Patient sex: F
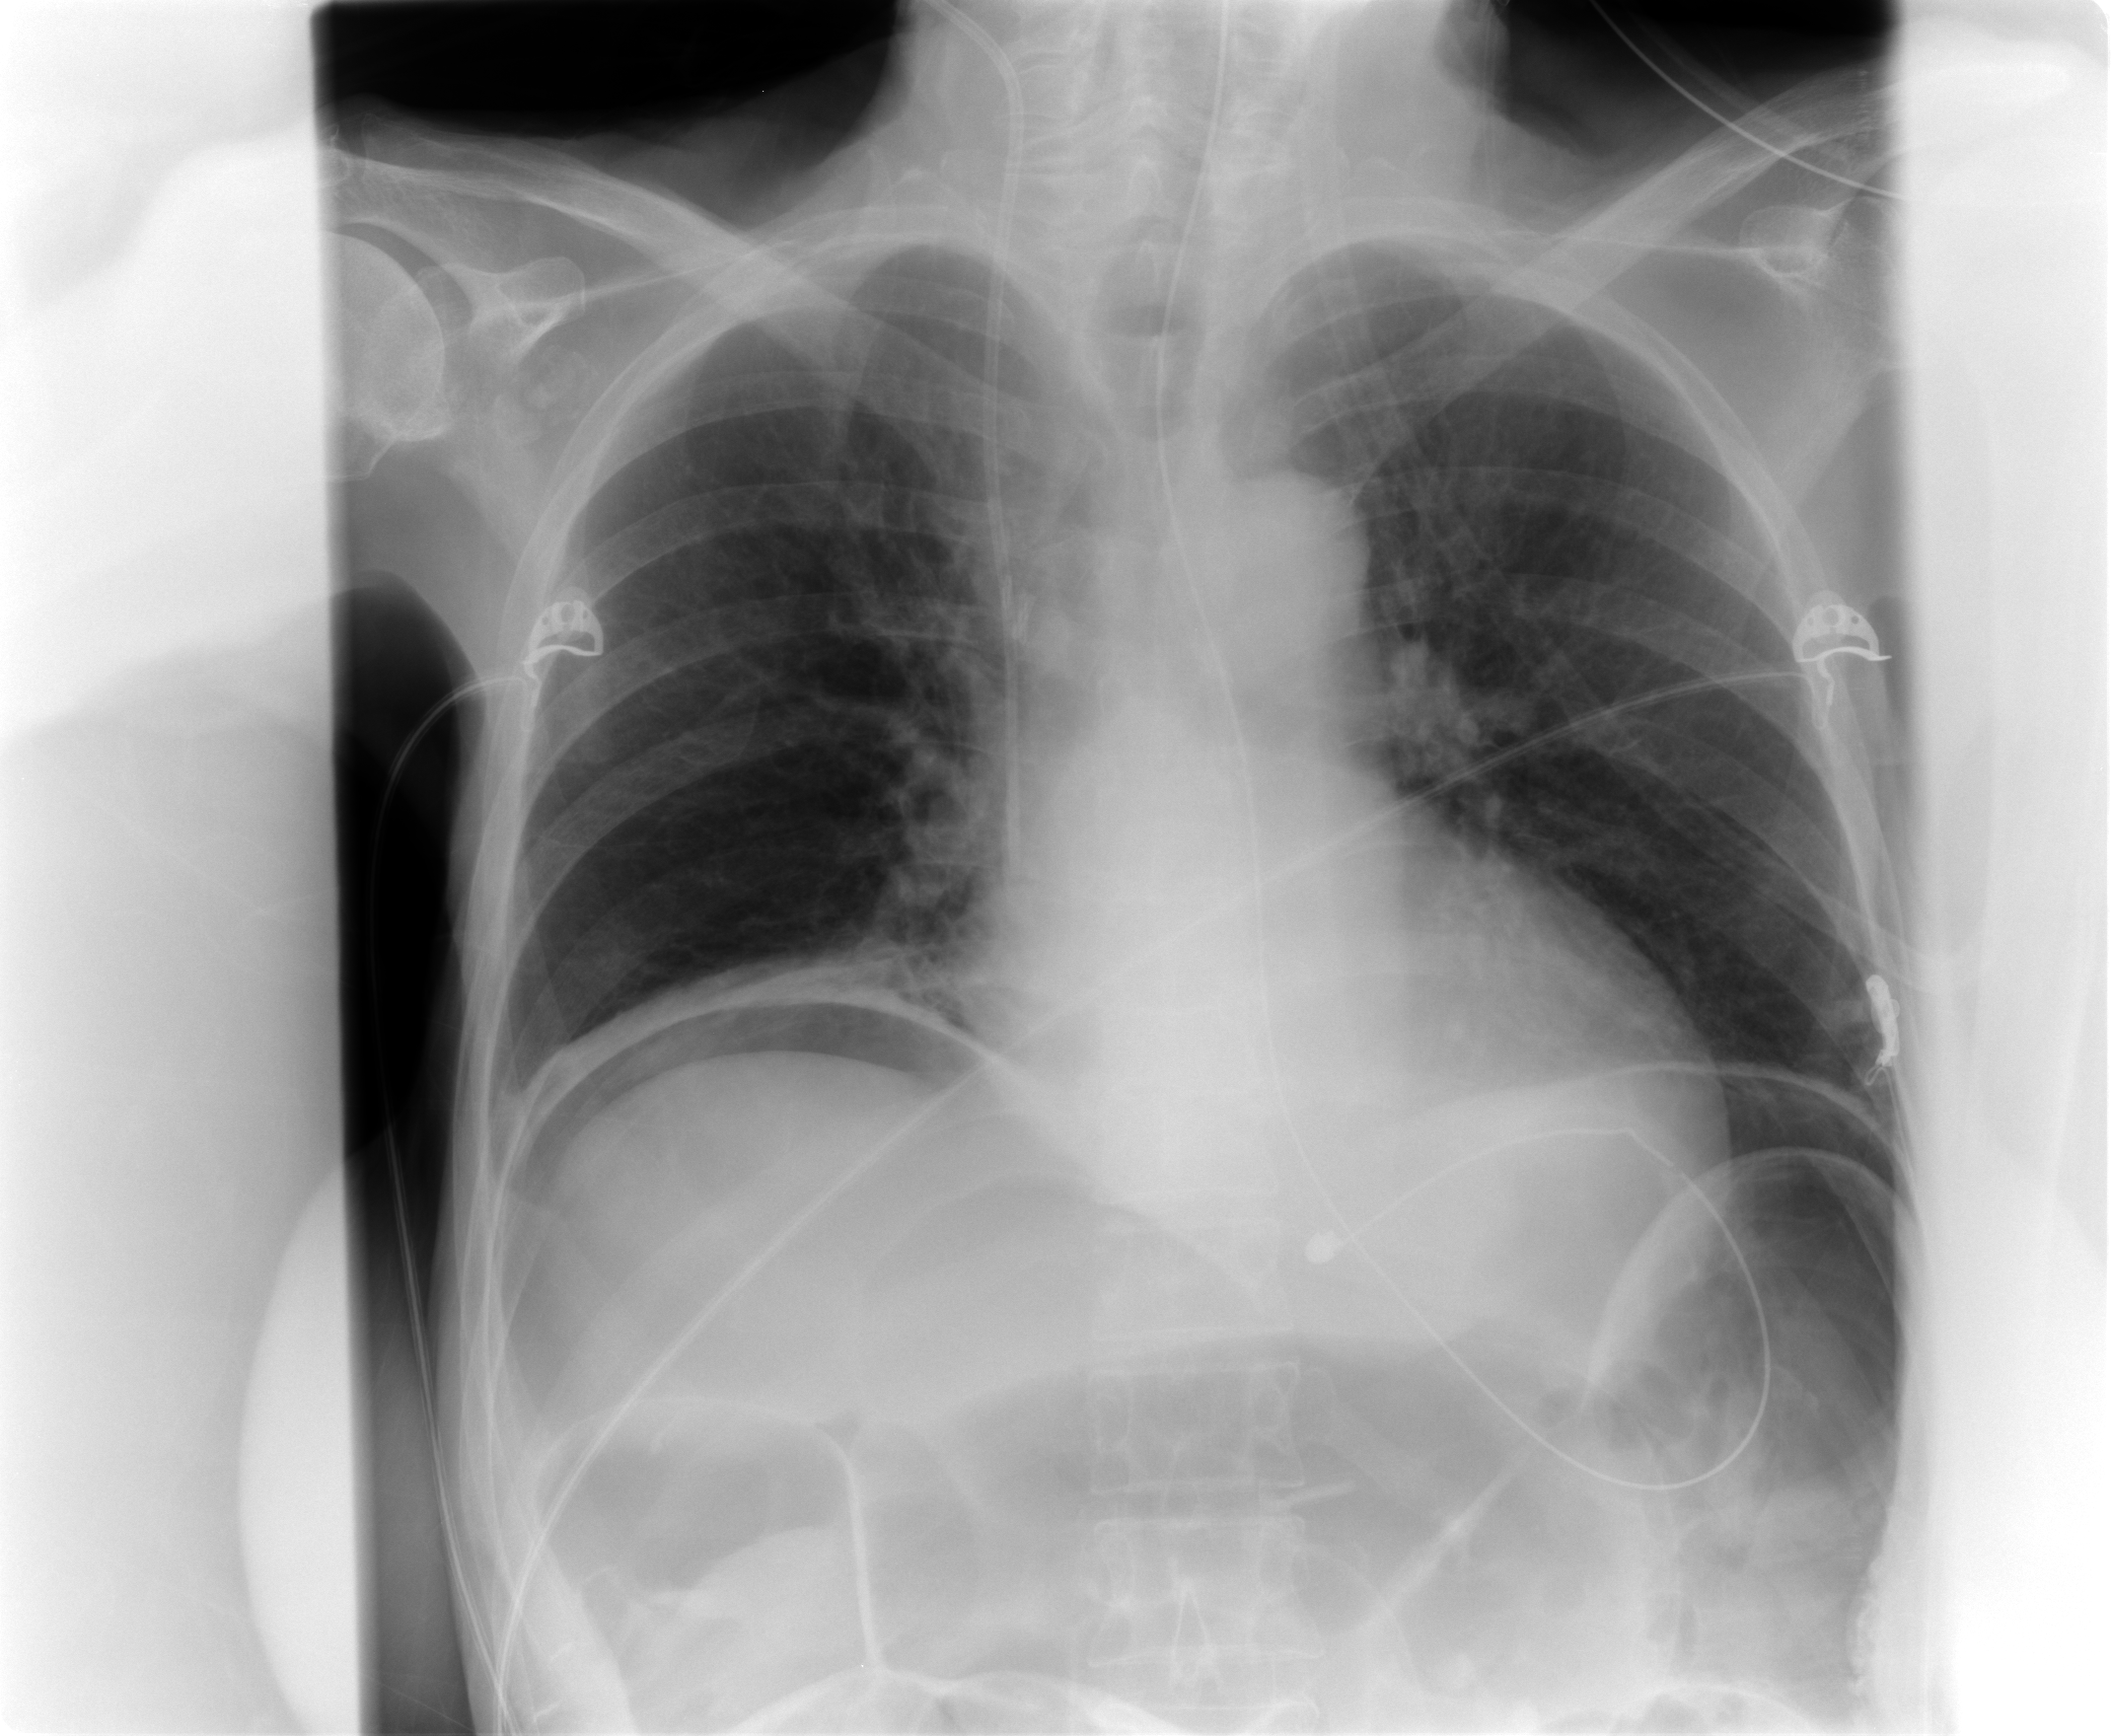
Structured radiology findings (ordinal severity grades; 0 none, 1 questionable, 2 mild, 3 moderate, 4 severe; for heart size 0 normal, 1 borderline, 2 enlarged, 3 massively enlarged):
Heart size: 2
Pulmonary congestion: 0
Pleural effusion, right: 0
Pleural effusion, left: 0
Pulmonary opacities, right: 0
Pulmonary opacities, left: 0
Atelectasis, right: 2
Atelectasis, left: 2